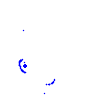
Particle: proton